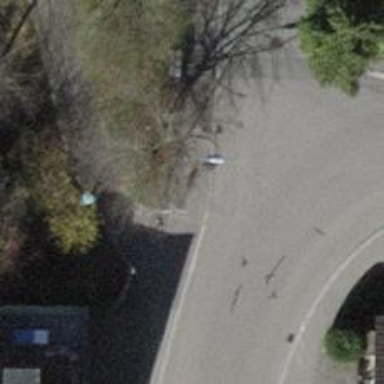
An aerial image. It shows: Bus stop with platform for public transport.